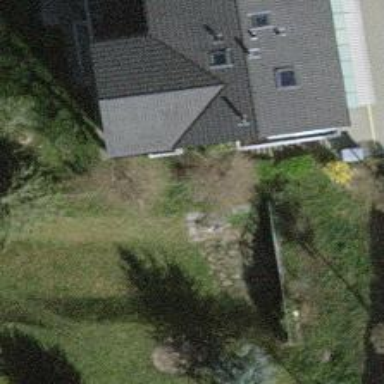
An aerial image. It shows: View of roof edge.